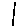
Label: line